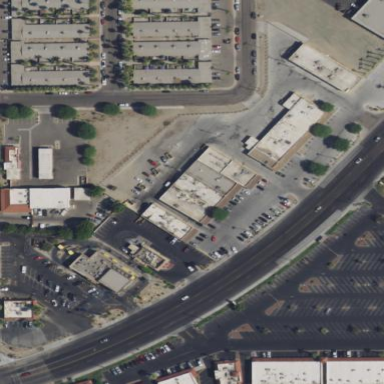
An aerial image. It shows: Retail area.